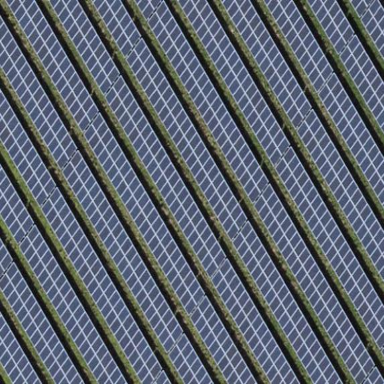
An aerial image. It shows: Solar power generator using photovoltaic panels.